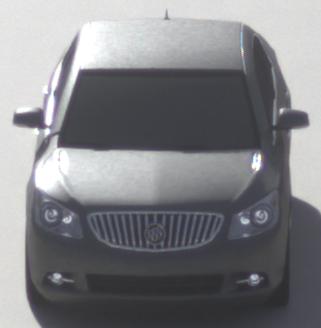
Make: Buick
Model: LaCrosse
Detailed model: Gen. 2
Model produced from: 2009
Model produced until: 2016
Doors: 4
Color: gray
Road condition: dry road
Daytime: morning or afternoon
Contrast: high contrast